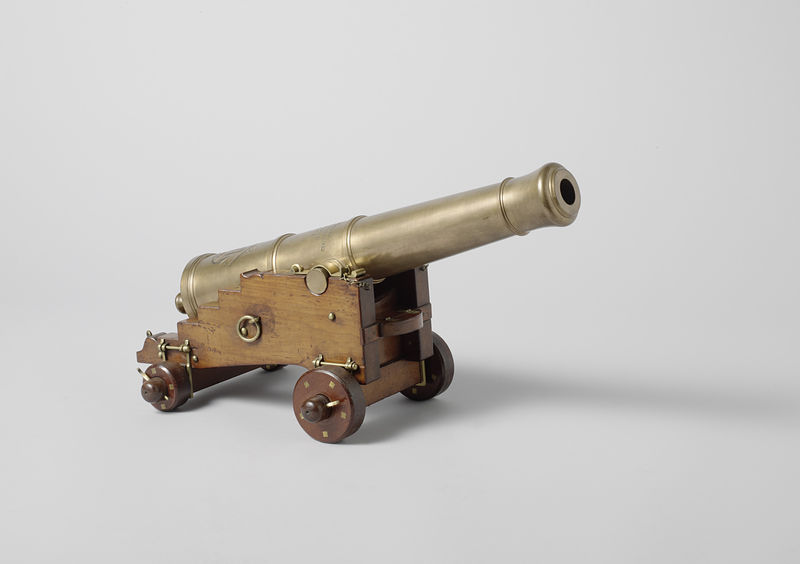
Titel: Model van een kanon van 18 pond op een rolpaard
Standort: Amsterdam
Institution: Rijksmuseum
Schlagwörter: bois, bronze, maquette, arme, militaire, canon, roues, anneau, or, orifice, trou, roulettes, roulette, mobile, militaore, réduction